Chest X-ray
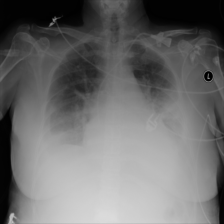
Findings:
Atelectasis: negative
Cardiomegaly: negative
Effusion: positive
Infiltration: positive
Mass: negative
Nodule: negative
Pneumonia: negative
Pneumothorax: negative
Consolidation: negative
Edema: negative
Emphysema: negative
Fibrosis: negative
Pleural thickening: negative
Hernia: negative